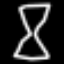
Label: hourglass